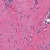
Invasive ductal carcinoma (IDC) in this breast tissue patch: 0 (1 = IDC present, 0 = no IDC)